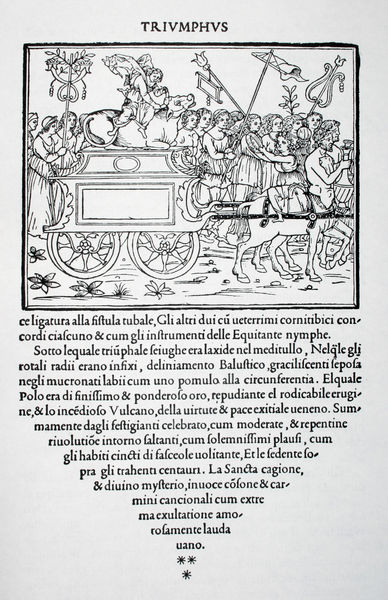
Titel: Hypnerotomachia Poliphili, Triumphus Primus (erster Teil)
Institution: (Seriendruck)
Schlagwörter: blätter, flügel, laub, mann, frauen, menschen, blumen, frau, männer, schwarz, weiss, zeichen, zeichnung, tier, tiere, weg, fest, leute, menge, muster, bibel, geschichte, steine, bild, füllhorn, boden, kelch, blatt, musik, pflanzen, esel, karren, pferd, pferde, reiter, räder, affe, engel, hufe, holzschnitt, schrift, papier, fahnen, stab, fahne, zug, graphik, kuh, rind, kutsche, figuren, karre, rad, wagen, symmetrie, inschrift, gefäß, stangen, buch, zweig, druck, druckgraphik, schwarz-weiß, sterne, druckgrafik, stich, seite, illustration, text, volk, allegorie, lilie, marsch, sieg, buchdruck, buchseite, wappen, triumph, begräbnis, kreuze, sarg, kentauren, kentauer, kentaur, minotaurus, nymphe, zentauer, zentaur, zentauren, mittelalter, zentaurus, zaunzeug, lanzen, prozession, umzug, schriftrolle, wagenräder, harfe, emblem, gespann, kräuter, ochse, stier, leier, centaur, schrein, triumphzug, festzug, insignien, symbole, zugtier, kalb, europa, pferdekutsche, mittelachse, latein, zentriert, triumpf, italienisch, erzählung, goldenes kalb, buchmalerei, einzug, astrologie, jungfrauen, aufmarsch, triumphwagen, bildgeschichte, althochdeutsch, gezogen, frontespiz, karosse, heiden, textgestaltung, triumphus, 1600, leitein, emblembild, triumpgzug, sagytarius, vok, tedt, latein gespann triumpfzug